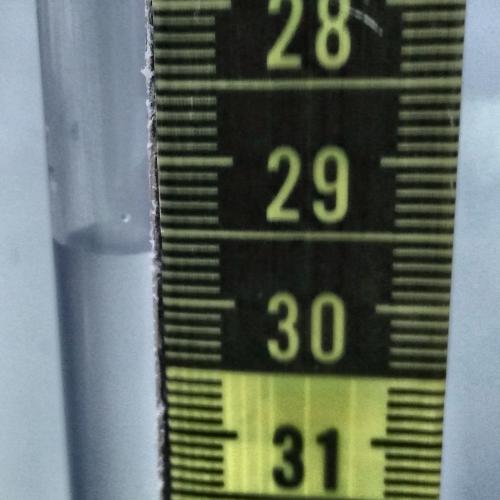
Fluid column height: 29.7 cm